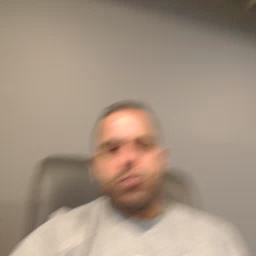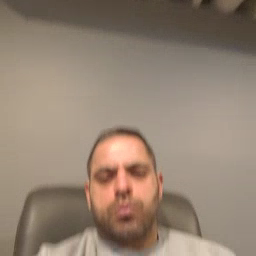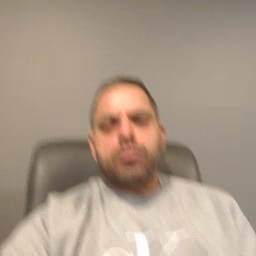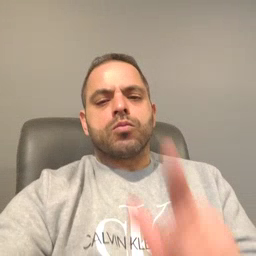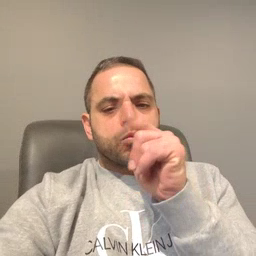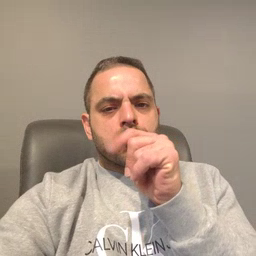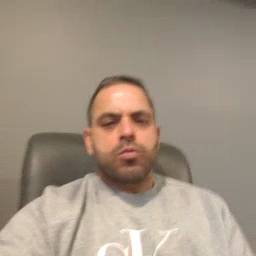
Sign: who